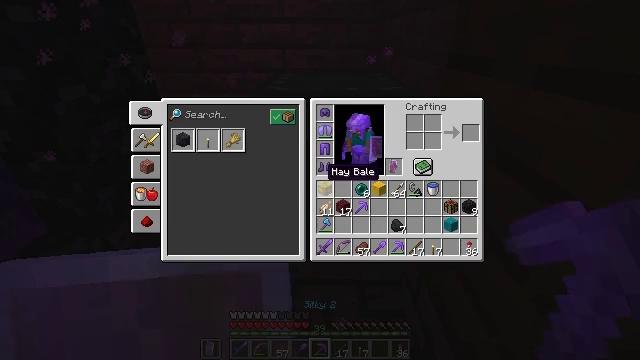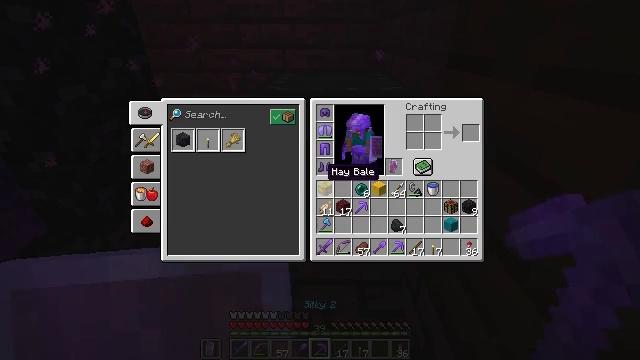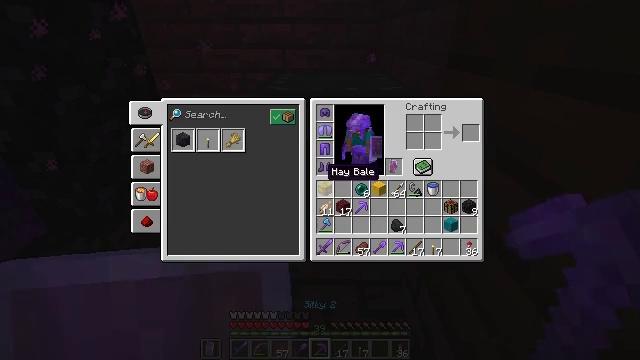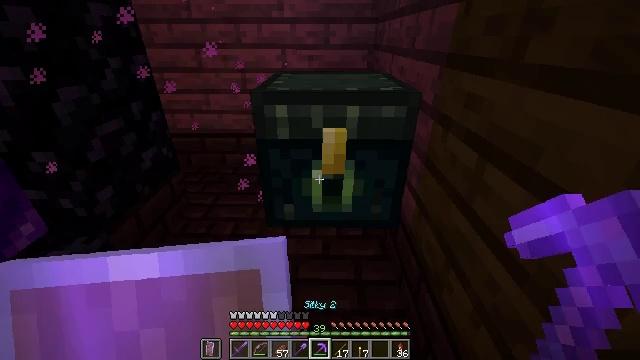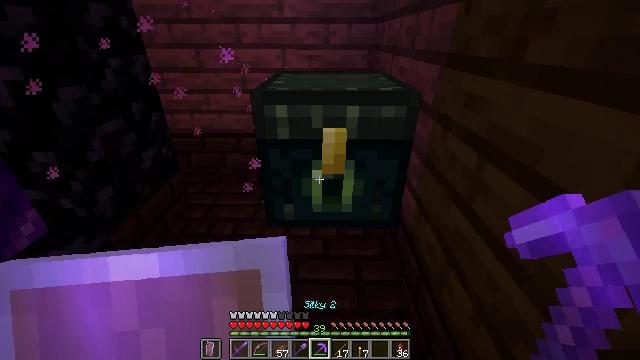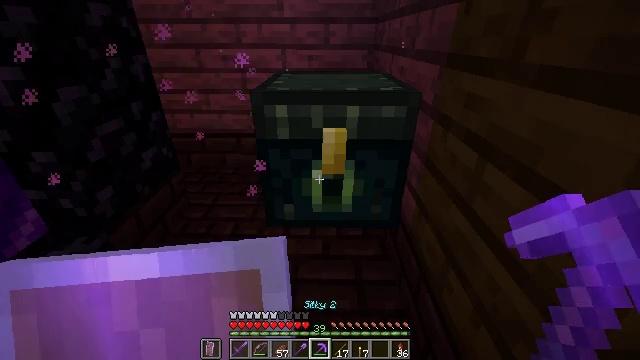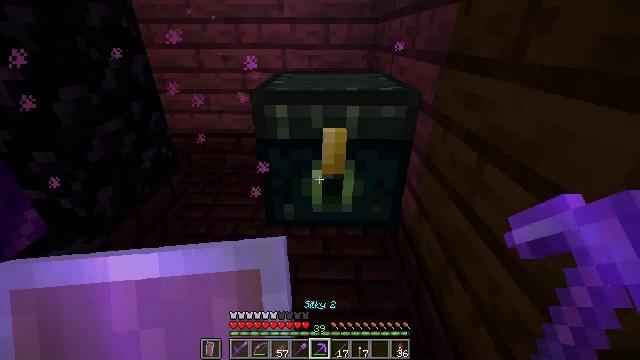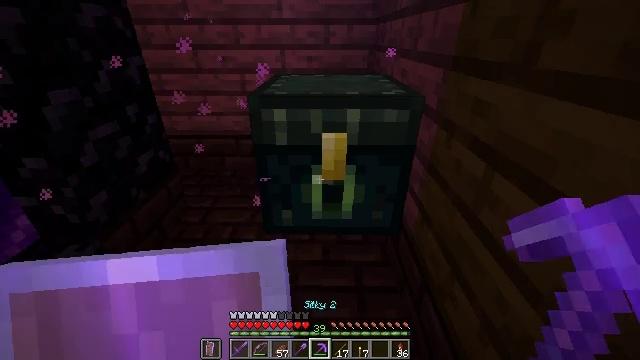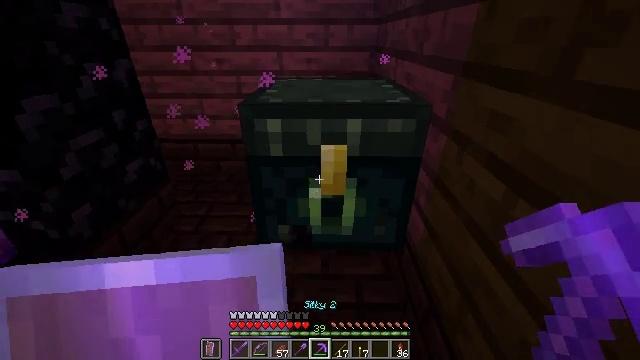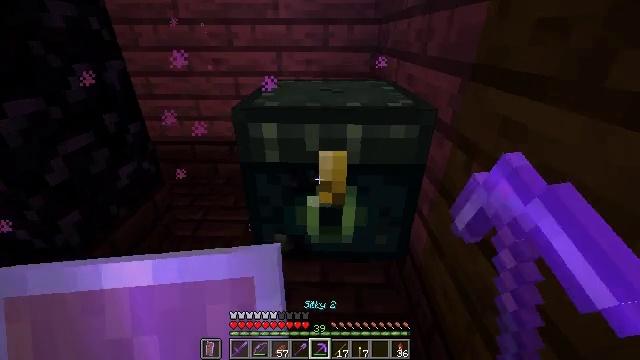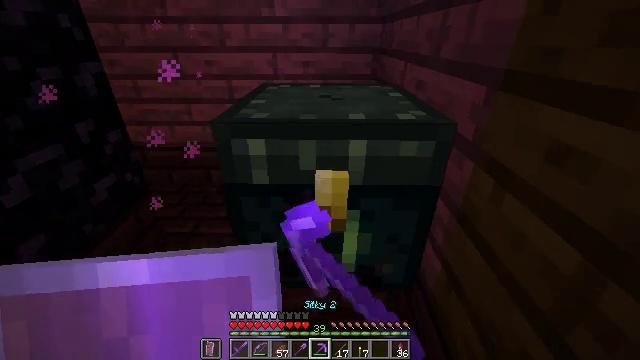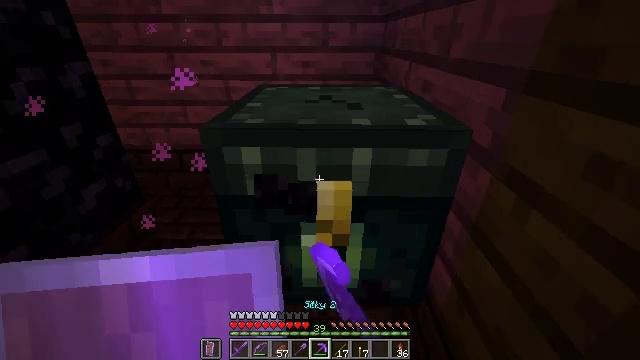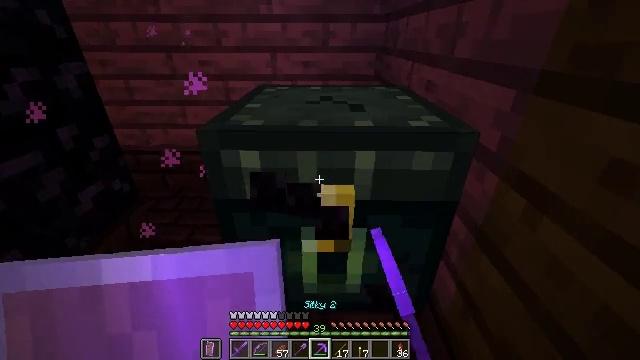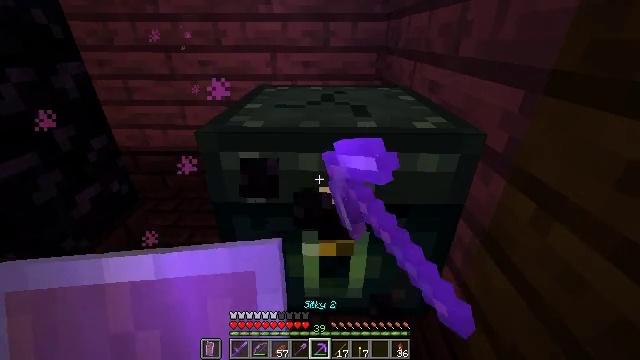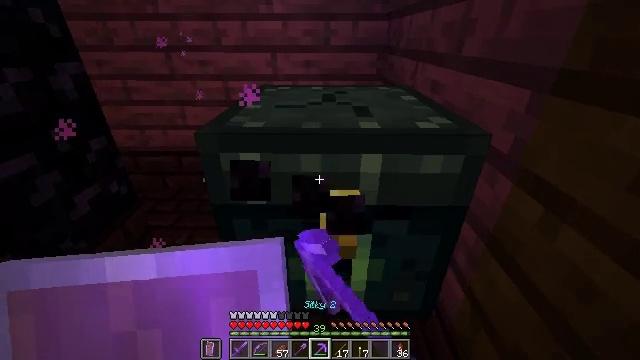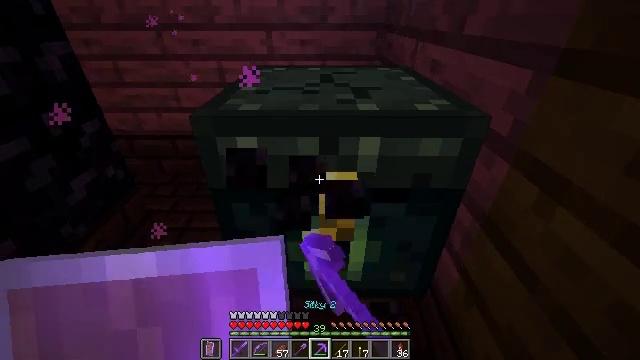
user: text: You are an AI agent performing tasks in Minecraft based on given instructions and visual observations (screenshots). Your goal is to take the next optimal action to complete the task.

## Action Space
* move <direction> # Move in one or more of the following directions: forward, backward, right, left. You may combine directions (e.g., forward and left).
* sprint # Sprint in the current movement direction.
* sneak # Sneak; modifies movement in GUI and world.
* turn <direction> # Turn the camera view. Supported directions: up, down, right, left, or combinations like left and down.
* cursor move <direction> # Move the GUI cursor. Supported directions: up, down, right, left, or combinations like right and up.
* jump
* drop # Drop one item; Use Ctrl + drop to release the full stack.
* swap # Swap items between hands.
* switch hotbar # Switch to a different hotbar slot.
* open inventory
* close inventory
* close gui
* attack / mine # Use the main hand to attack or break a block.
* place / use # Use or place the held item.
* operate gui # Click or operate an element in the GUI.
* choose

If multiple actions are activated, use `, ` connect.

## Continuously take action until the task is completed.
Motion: motion action
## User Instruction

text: Mine the ender chest.
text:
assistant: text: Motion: no_op
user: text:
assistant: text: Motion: no_op
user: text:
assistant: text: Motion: no_op
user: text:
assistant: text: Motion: no_op
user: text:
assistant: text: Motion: no_op
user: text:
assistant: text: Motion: no_op
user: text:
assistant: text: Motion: move forward
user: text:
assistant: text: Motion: move forward, attack / mine
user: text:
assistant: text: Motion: move forward, attack / mine
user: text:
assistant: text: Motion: attack / mine
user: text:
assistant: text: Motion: attack / mine
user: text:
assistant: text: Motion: attack / mine
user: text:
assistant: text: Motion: attack / mine
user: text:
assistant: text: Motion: attack / mine
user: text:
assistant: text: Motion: turn down, attack / mine
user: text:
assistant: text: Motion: turn down, attack / mine
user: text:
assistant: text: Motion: attack / mine
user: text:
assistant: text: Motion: attack / mine
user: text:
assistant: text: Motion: attack / mine
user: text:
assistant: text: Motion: attack / mine
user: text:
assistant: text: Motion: attack / mine
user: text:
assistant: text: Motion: attack / mine
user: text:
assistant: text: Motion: attack / mine
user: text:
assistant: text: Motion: attack / mine
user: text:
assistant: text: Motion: attack / mine
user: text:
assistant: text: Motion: attack / mine
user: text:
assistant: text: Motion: attack / mine
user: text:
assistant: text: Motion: attack / mine
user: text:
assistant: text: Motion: attack / mine
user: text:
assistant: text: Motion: attack / mine